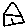
Label: house